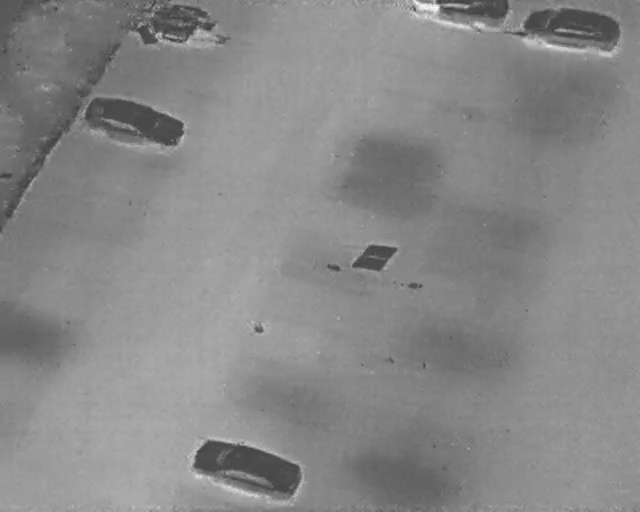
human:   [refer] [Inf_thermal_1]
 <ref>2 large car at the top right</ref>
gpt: <box>[[86, -4, 92, 15, 5], [69, -7, 74, 13, 2]]</box>

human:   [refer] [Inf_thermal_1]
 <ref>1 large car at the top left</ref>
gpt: <box>[[17, 13, 24, 34, 12]]</box>